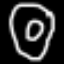
Label: donut